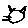
Label: cat